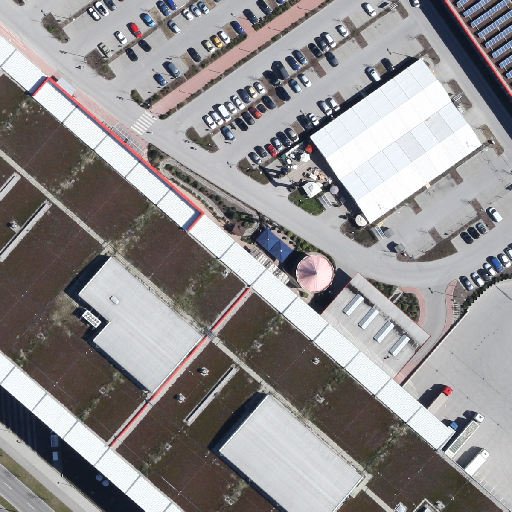
Referring expression: paved road